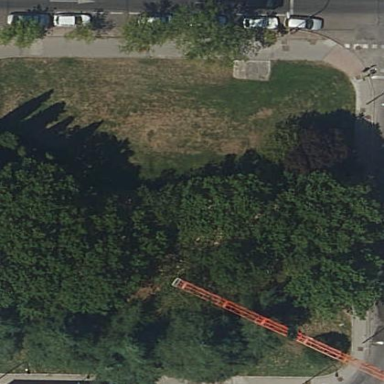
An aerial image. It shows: Park.